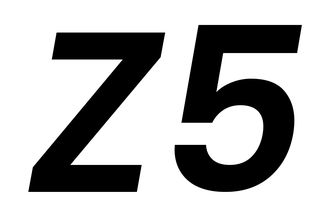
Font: Poppins-SemiBoldItalic